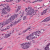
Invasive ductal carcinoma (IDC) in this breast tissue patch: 1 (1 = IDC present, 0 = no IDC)